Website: crate-barrel
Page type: account-selection
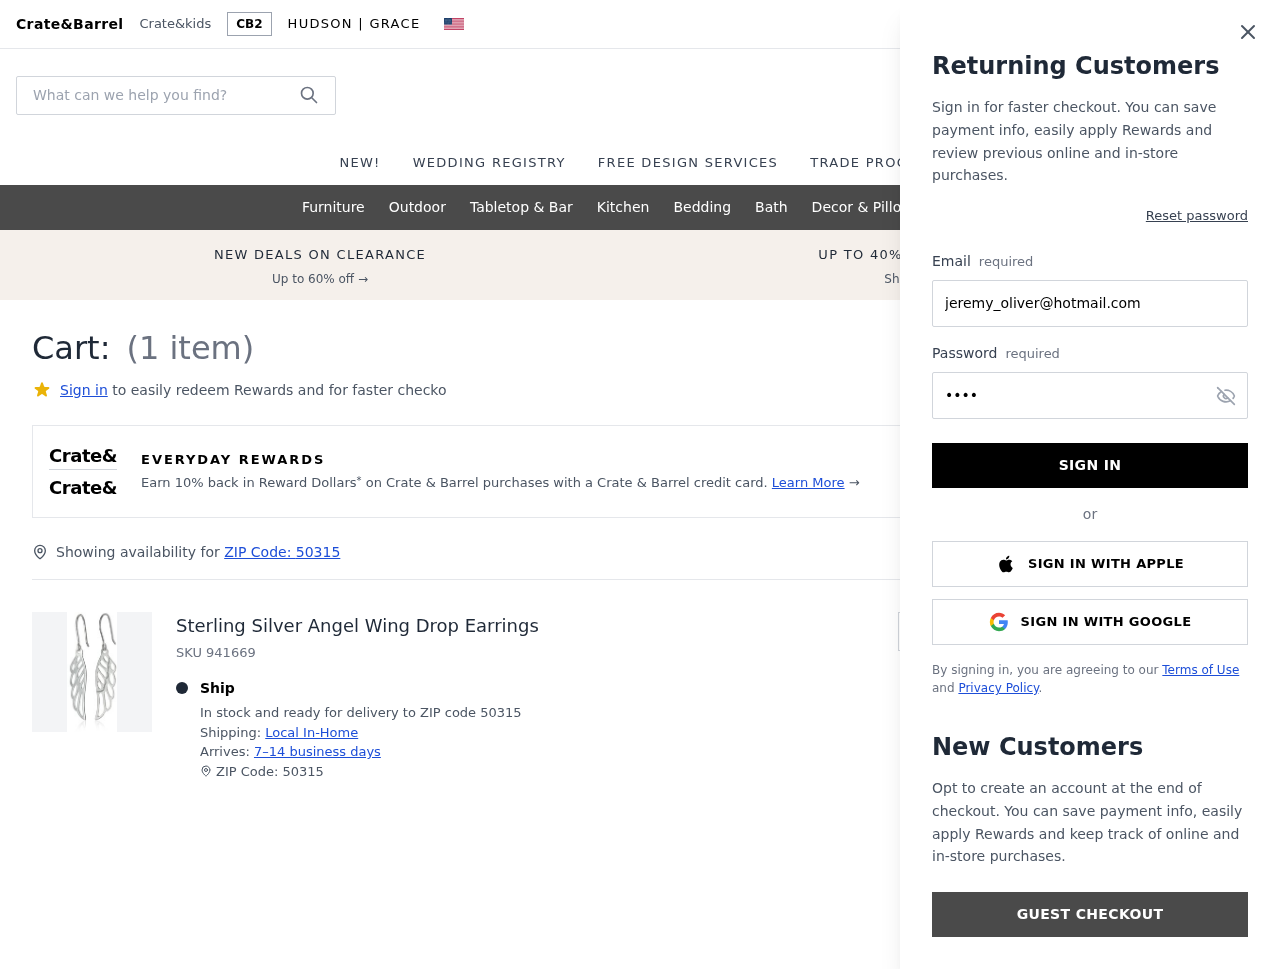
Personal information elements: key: PII_EMAIL
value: jeremy_oliver@hotmail.com
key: PII_POSTCODE
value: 50315
Product elements: key: PRODUCT1_NAME
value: Sterling Silver Angel Wing Drop Earrings
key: PRODUCT1_QUANTITY
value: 1
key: PRODUCT1_SKU
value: SKU 941669
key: PRODUCT1_ORIGINAL_PRICE
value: $43.11
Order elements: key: ORDER_NUM_ITEMS
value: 1
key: ORDER_SUBTOTAL
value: $34.49
Search elements: key: HEADER_SEARCH
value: What can we help you find?